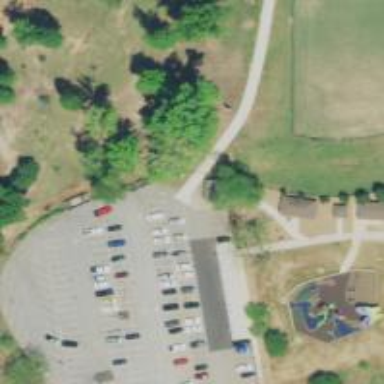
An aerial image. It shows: Disc golf tee.